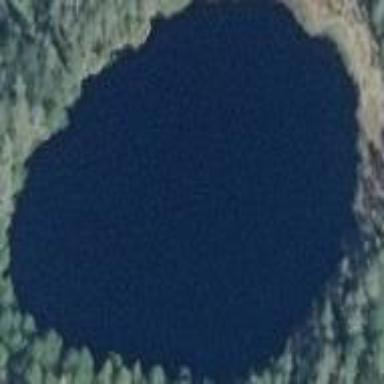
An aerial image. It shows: Peaceful pond surrounded by nature.